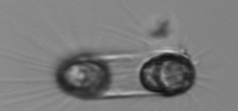
Label: Corethron_hystrix